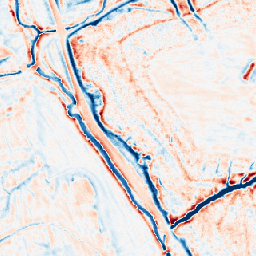
Category: edge_preserving
Decomposition family: bilateral
Decomposition parameters: d: 15
sigma_color: 50
sigma_space: 25
Upsampling method: nearest
Upsampling parameters: scale: 8
Upsampling scale: 8